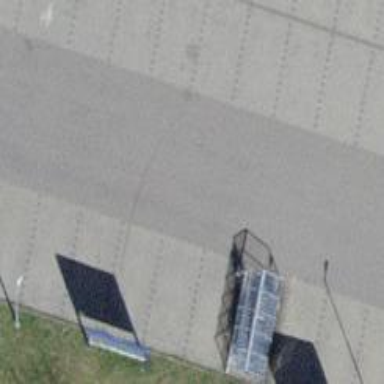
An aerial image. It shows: Asphalt parking aisle off service road.